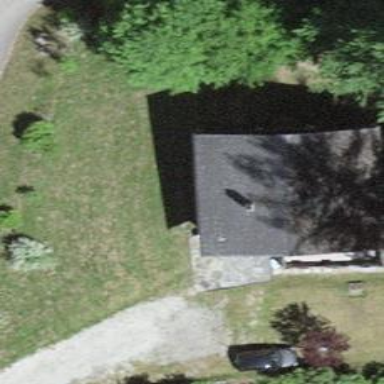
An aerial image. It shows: Simple and straightforward house.